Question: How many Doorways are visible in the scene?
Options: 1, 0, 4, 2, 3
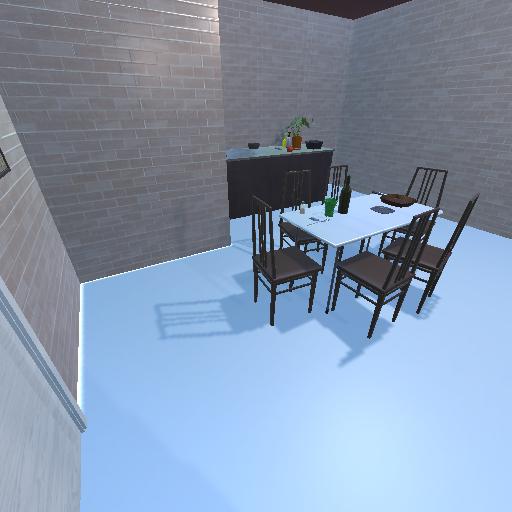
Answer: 1